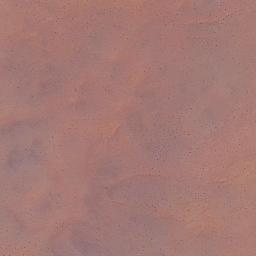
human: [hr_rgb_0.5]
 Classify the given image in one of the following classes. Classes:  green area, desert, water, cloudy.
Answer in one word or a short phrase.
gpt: desert